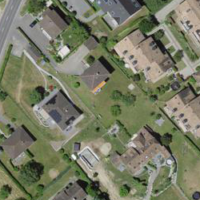
EUNIS habitat code: 55
Species observed at this site:
Vicia sepium
Geranium robertianum
Euphorbia cyparissias
Melittis melissophyllum